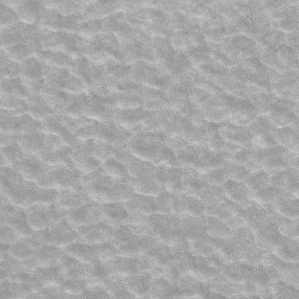
Label: frost